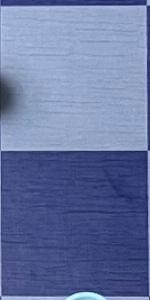
Label: Empty